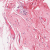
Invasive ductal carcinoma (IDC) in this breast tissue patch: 0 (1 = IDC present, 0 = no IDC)